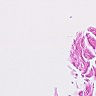
Metastatic tissue present: no